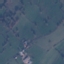
Land use / land cover: Pasture